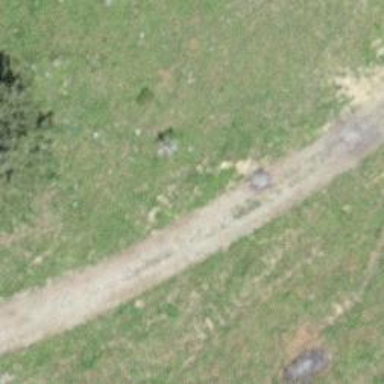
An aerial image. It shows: Gravel track with grade2 tracktype.